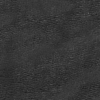
Label: not_dusty